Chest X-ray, PA view. Patient: 57 years old, sex F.
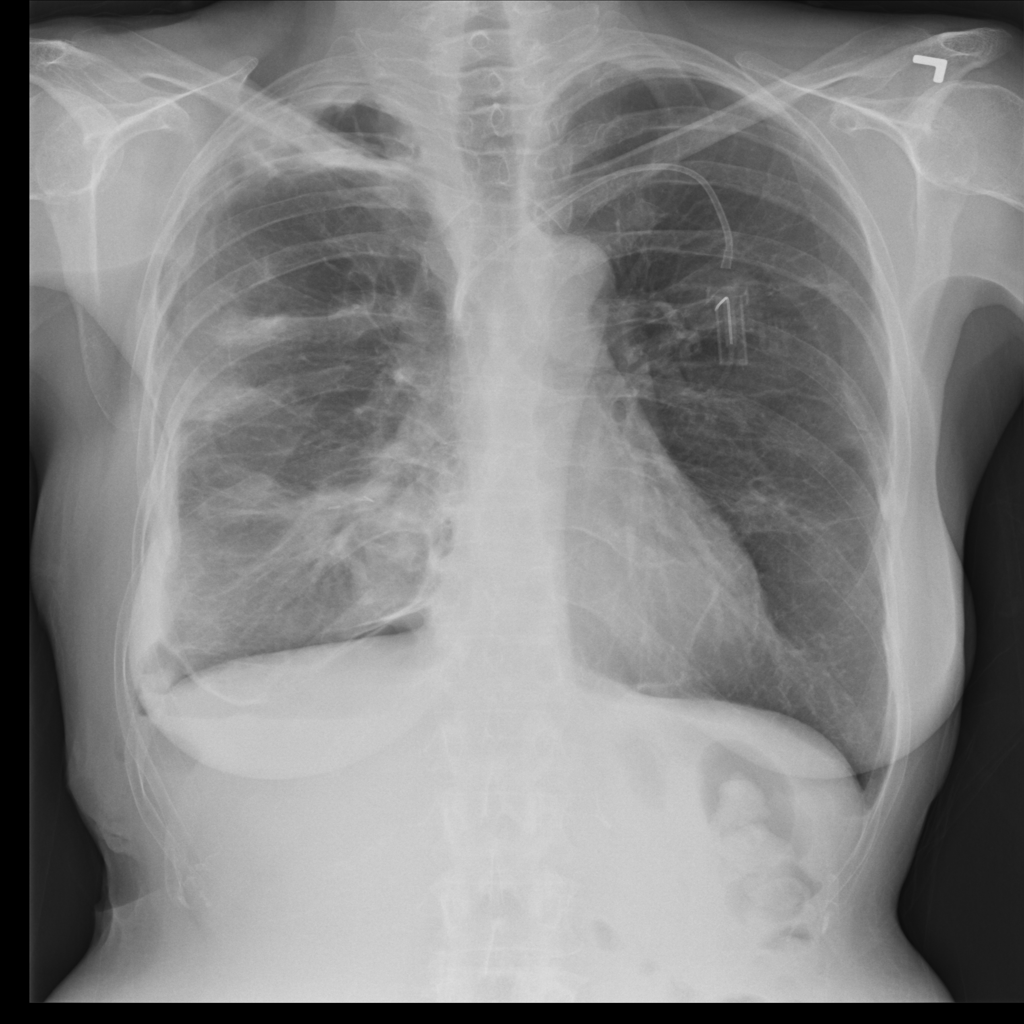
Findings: No Finding